Question: I am using jQuery ajax function to get some content from my webservice. Response from the server is received but every time error callback is called instead of success callback.
And this error is returned in xhr.error:
'''
function (){if(l){var t=l.length;(function i(t){x.each(t,function(t,n){var r=x.type(n);"function"===r?e.unique&&p.has(n)||l.push(n):n&&n.length&&"string"!==r&&i(n)})})(arguments),n?o=l.length:r&&(s=t,c(r))}return this}
'''
Here is the screenshot of response from server:

and here is the code I am using to make the request:
'''
function abcdef()
{
$.ajax({
url: "http://192.168.61.129:8000/get-yt-access-token/",
type: "GET",
contentType:"application/json",
error: function(xhr, textStatus, errorThrown){
alert("its error! " + xhr.error);
},
success: function(data){
alert(data);
}
});
}
'''
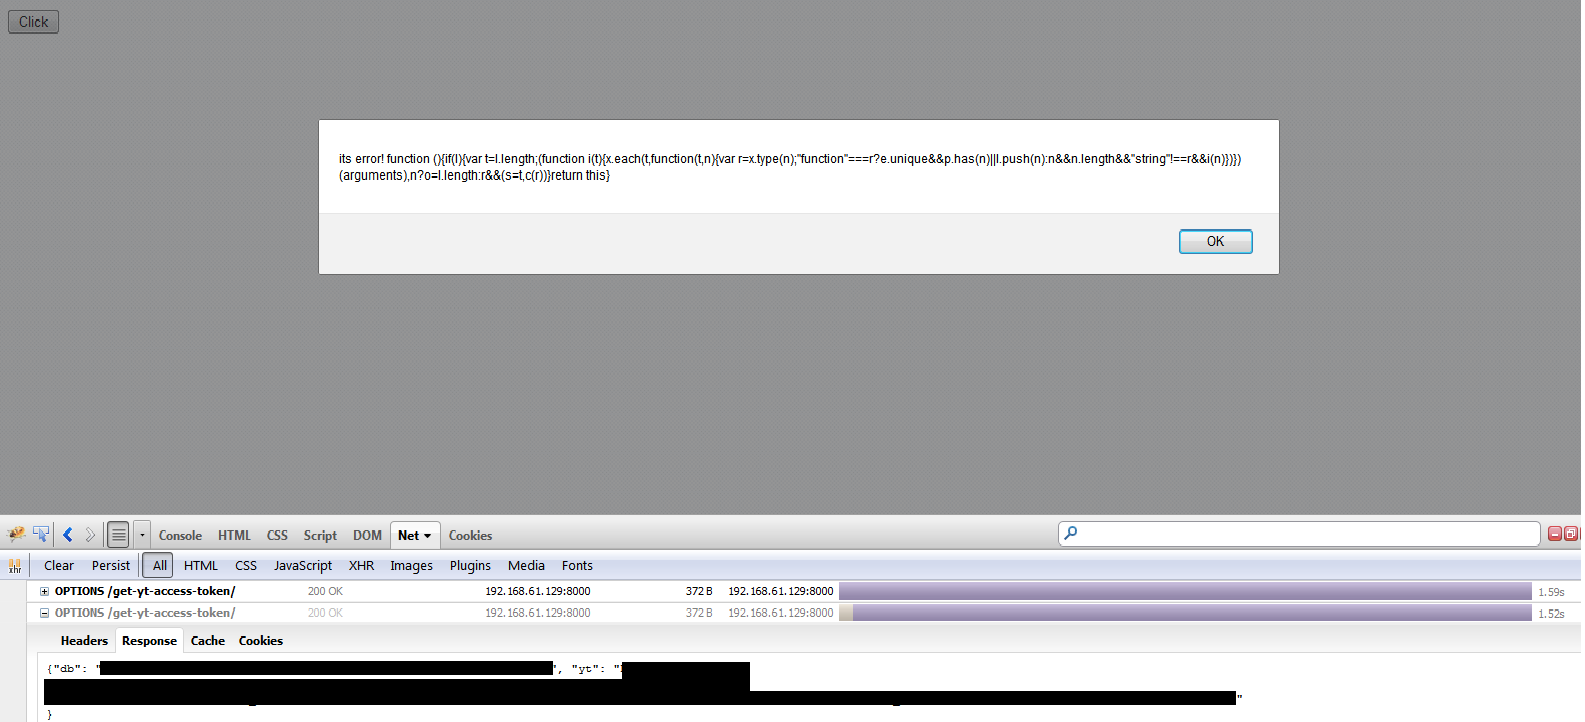
Answer: It was a CORS issue at the end! solved it! run both webservice and webpage from same server and problem was solved.